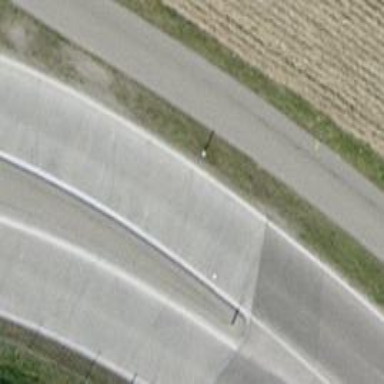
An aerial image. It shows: Primary highway with concrete surface. It has separate sidewalks and separate cycleway.